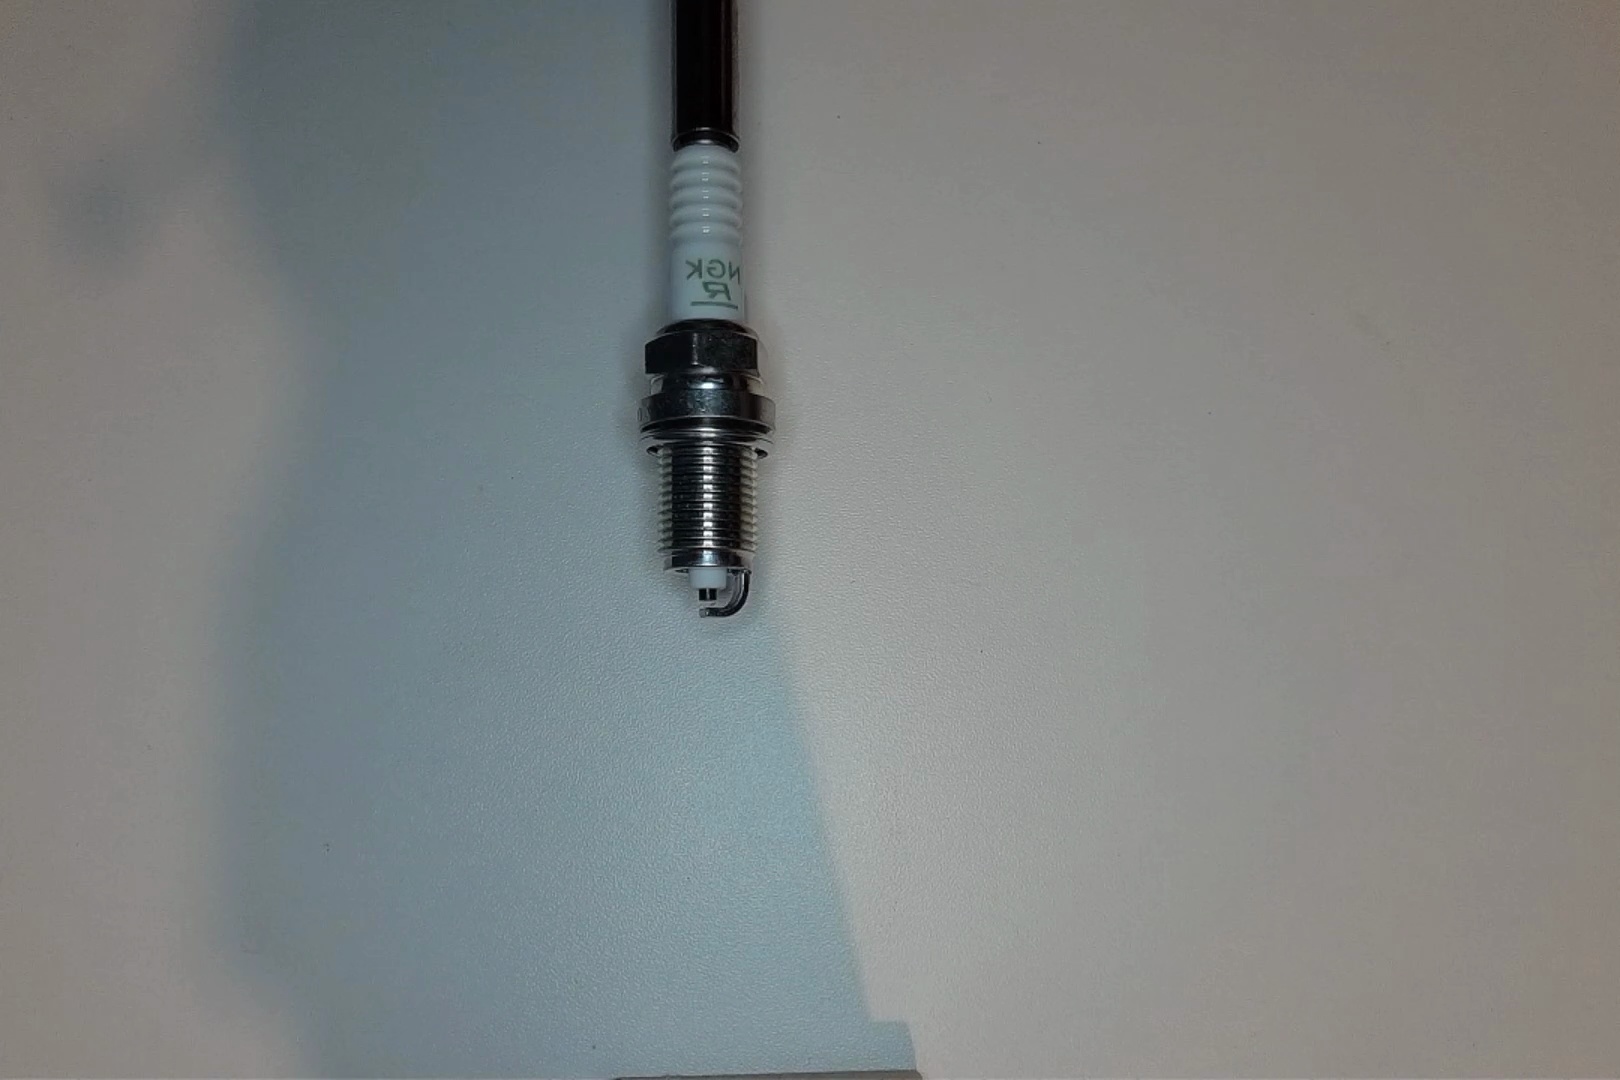
Label: normal